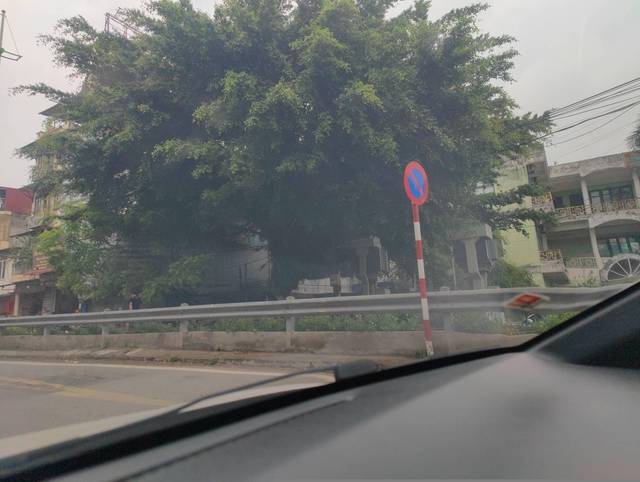
Region: Vietnam
Coordinates: 21.011, 105.841